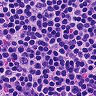
Metastatic tissue present: no